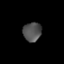
Tissue: lung
Cell type: Endothelial cells
Senescence score: 0.6156
Nuclear area (px): 342
Mean DAPI intensity: 81.412